Field crop: maize
Growth stage: 1
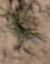
Species: salsola